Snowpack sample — Buffalo Mountain, Silverthorne, Colorado, USA (1/25/25, 10:11 AM MST)
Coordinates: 39.6222, -106.1139
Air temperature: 22 °F
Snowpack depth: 110 cm
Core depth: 40 cm
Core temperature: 46.4 °F
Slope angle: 12°, slope face: 102°
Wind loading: high
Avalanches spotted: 0
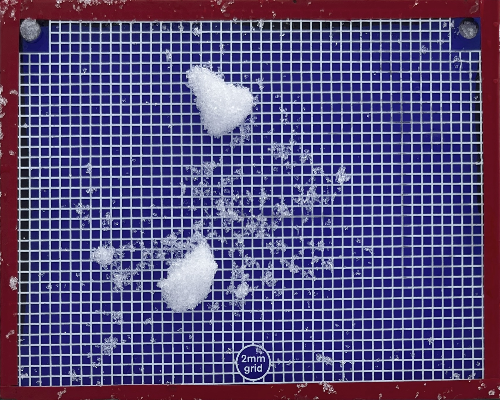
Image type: profile
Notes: No avalanches nearby, collected on the outskirts of a fire break 15 meters from the treeline, on way to Buffalo and Red Mountain